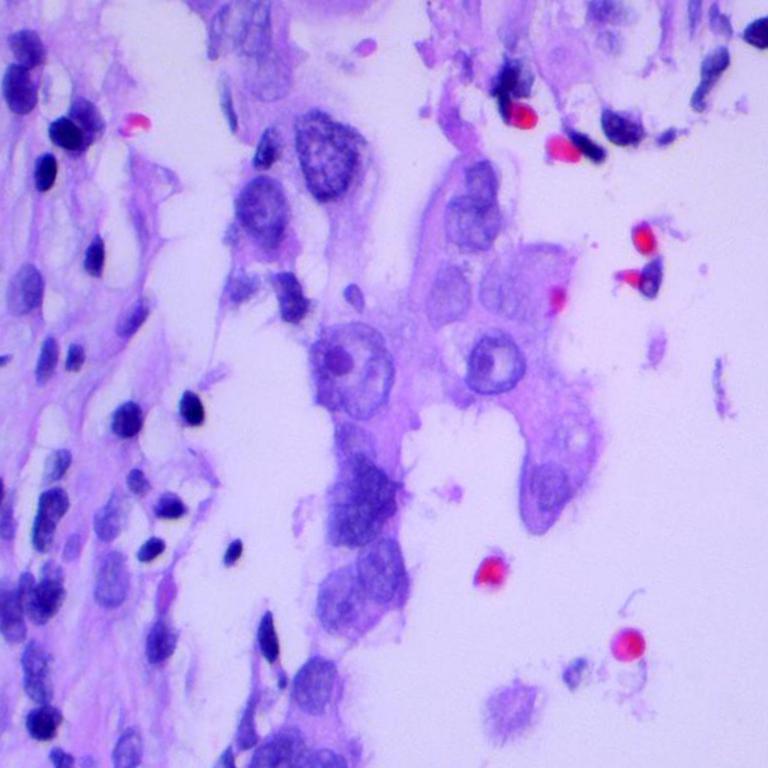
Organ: lung
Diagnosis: adenocarcinomas